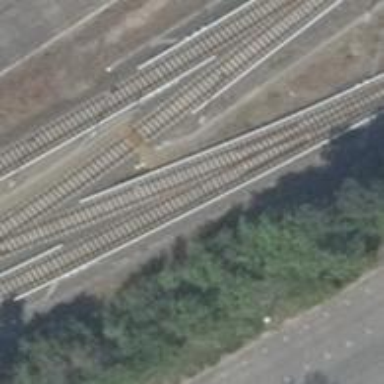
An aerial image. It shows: Siding service track on embankment. The electrified light rail track runs along the embankment.